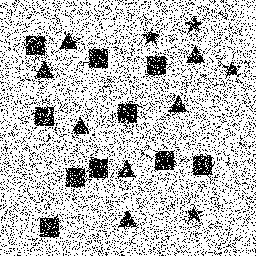
Squares: 10
Triangles: 7
Stars: 4
Total shapes: 21